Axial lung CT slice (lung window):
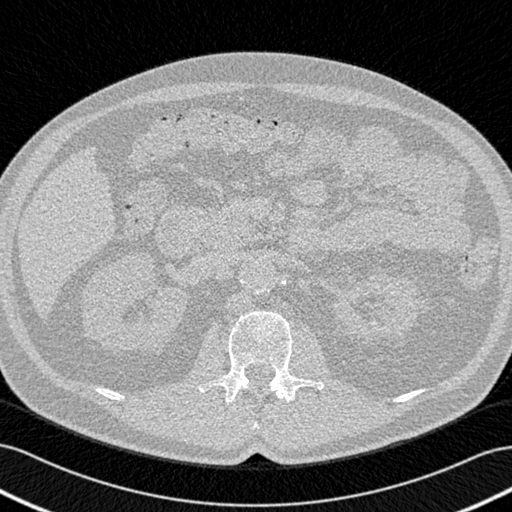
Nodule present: no